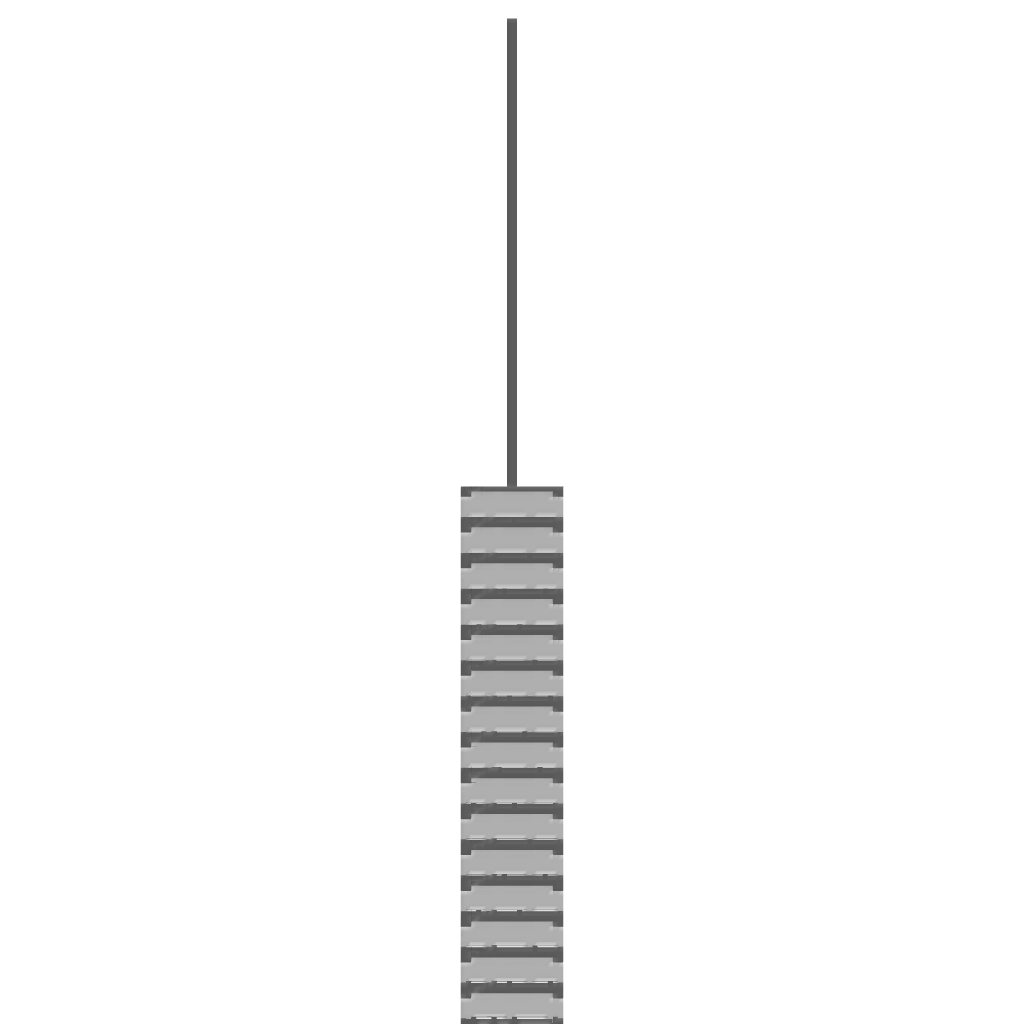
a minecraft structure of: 200 block high Skyscraper bad low quality